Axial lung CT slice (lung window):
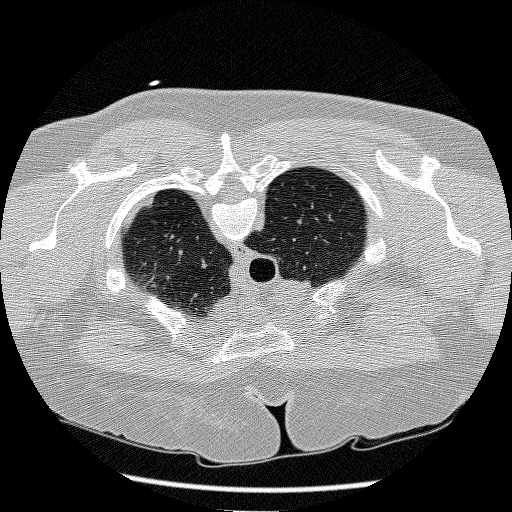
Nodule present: no